Question: I would like to adjust the vertical position of the 'geom_segment' when x is categorical. In the example below the 'geom_segment' is centered around the variable on the x-axis.
I would like draw the segment starting on the line of the x-axis variable and extending towards above. I tried something like 'yend = variable + 1' which obvisouly does not work.
The question is somewhat similar to <URL> regarding 'geom_vline' with categorical axis. However, I think something like 'yintercept = ...' would not work in my case.
'''
library(tidyverse)
mydata = data.frame(variable = factor(c("A","A","A","B","C")),
color = factor(c(1,2,3,4,5)),
start = c(1,2,1,4,6),
end = c(3,4,6,5,8))
ggplot(mydata, aes(x = start, xend = end, y = variable, yend = variable)) +
geom_segment(aes(color = color), size = 10)
'''

<URL>
The reason I ask is because in my real data I add a histogram to each x-variable (with 'ggridges::geom_density_ridges') which starts on the line of the x-axis variable. The plot looks strange if 'geom_segment' and 'geom_density_ridges' do not lie on the same level.
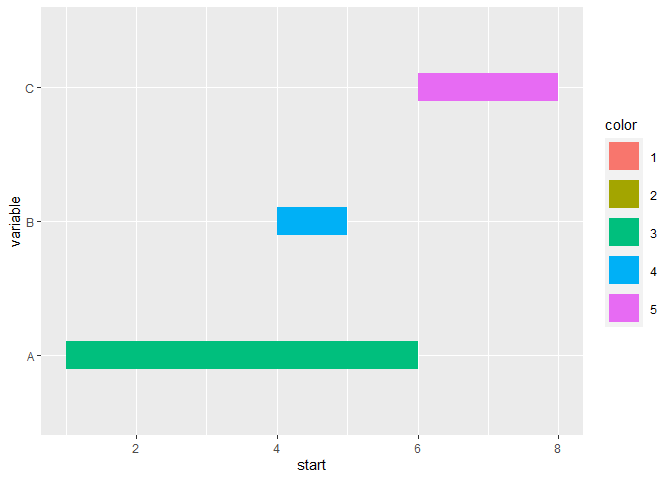
Answer: Maybe you can use 'geom_rect' instead.
'''
library(ggplot2)
mydata = data.frame(variable = factor(c("A","A","A","B","C")),
color = factor(c(1,2,3,4,5)),
start = c(1,2,1,4,6),
end = c(3,4,6,5,8))
ggplot(mydata) +
geom_rect(aes(xmin = start, xmax = end,
ymin = variable, ymax = as.numeric(variable) + 0.2,
fill = color))
'''

<URL>